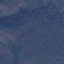
Land use / land cover: Forest